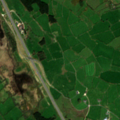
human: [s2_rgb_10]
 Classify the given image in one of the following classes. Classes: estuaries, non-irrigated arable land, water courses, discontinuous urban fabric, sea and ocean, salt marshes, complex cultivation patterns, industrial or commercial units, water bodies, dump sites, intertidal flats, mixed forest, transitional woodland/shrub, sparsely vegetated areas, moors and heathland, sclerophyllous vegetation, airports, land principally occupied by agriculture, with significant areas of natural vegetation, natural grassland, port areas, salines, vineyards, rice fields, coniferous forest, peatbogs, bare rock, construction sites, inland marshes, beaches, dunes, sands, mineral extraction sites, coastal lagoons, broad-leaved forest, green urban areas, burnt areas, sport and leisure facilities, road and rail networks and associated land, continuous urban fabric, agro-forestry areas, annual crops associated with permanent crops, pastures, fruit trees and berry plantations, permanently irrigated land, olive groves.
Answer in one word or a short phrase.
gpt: pastures, inland marshes